高二 · 代数
已知 $\mathrm{e}$ 是自然对数底数, 若函数 $y=\frac{\varepsilon}{e^{x}-x+a}$ 的定义域为 $\mathrm{R}$, 则实数 $\mathrm{a}$ 的取值范围为 ( )
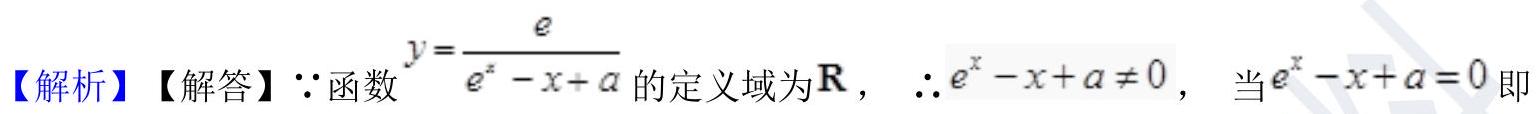
A. $a<-1$
B. $a \leq-1$
C. $a>-1$
D. $a \geq-1$
答案: C
解析: 答案:C

$a=x-e^{x}$ 时, 令 $g(x)=x-e^{x}$, 则 $g^{\prime}(x)=1-e^{x}$, 令 $g^{\prime}(x)=1-e^{x}=0$ 得 $\mathrm{x}=0$, 令 $g^{\prime}(x)=1-e^{x}>0$得 $\mathrm{x}<0$, 令 $g^{\prime}(x)=1-e^{x}<0$ 得 $\mathrm{x}>0$, 可知 $g(x)=x-e^{x}$ 在 $(0,+\infty)$ 单调递减, 在 $(-\infty, 0)$ 单调递增,故当 $\mathrm{x}=0$ 时, $\mathrm{g}(\mathrm{x})$ 有最大值 $g(0)=0-e^{0}=-1$, 所以 $a=x-e^{x} \leq-1$, 根据补集思想可知, 当 $e^{x}-x+a \neq 0$ 时, 实数 $a$ 的取值范围为 $a>-1$, 故选 C

【分析】利用导数法求函数值域是求解此类问题的关键二、填空题

11. 答案: $\left(-1, \frac{2}{3}\right)$

【解析】【解答】求导 $f^{\prime}(x)=3 x^{2}+x-2=(3 x-2)(x+1)$, 令 $f^{\prime}(x)<0$得到 $-1<\mathrm{x}<\frac{2}{3}$

$\therefore$ 函数的单调减区间为 $\left(-1, \frac{2}{3}\right)$

故答案为: $\left(-1, \frac{2}{3}\right)$

【分析】求导数 $f^{\prime}(x)$, 令 $f^{\prime}(x)<0$ 解不等式即可求出单调递减区间.